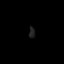
Tissue: skin
Cell type: Epithelial cells
Senescence score: 0.2751
Nuclear area (px): 60
Mean DAPI intensity: 34.117